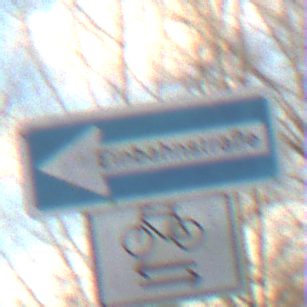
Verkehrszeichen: EinbahnstrasseLinksweisend
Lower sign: RichtungsangabeDurchPfeile9
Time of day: SunriseSunset
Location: Outdoor (Nature)
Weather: PartlyCloudy
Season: NotSpecified
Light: Natural